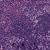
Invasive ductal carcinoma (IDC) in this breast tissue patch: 0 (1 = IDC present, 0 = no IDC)